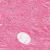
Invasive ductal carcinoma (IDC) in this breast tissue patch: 0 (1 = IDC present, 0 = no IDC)